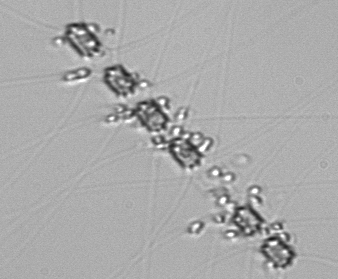
Label: Chaetoceros_didymus_TAG_external_flagellate